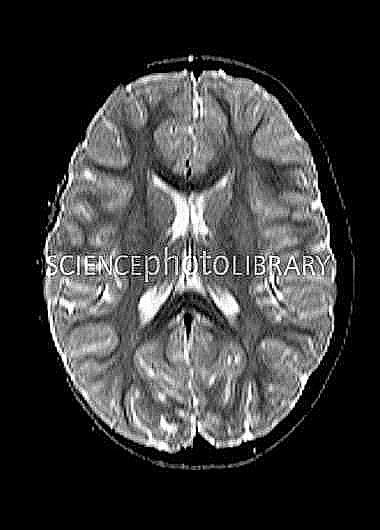
Label: notumor